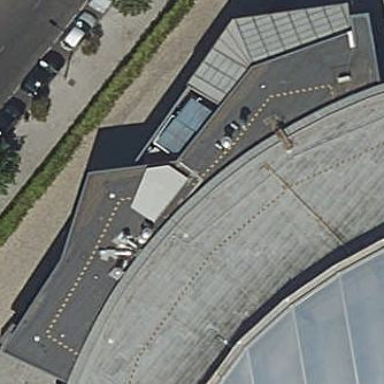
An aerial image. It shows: Retail building with tar paper roof.